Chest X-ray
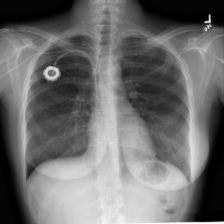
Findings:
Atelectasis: negative
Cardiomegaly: negative
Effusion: negative
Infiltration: negative
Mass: negative
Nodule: negative
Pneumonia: negative
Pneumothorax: negative
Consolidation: negative
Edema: negative
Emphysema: negative
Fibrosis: negative
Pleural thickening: negative
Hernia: negative